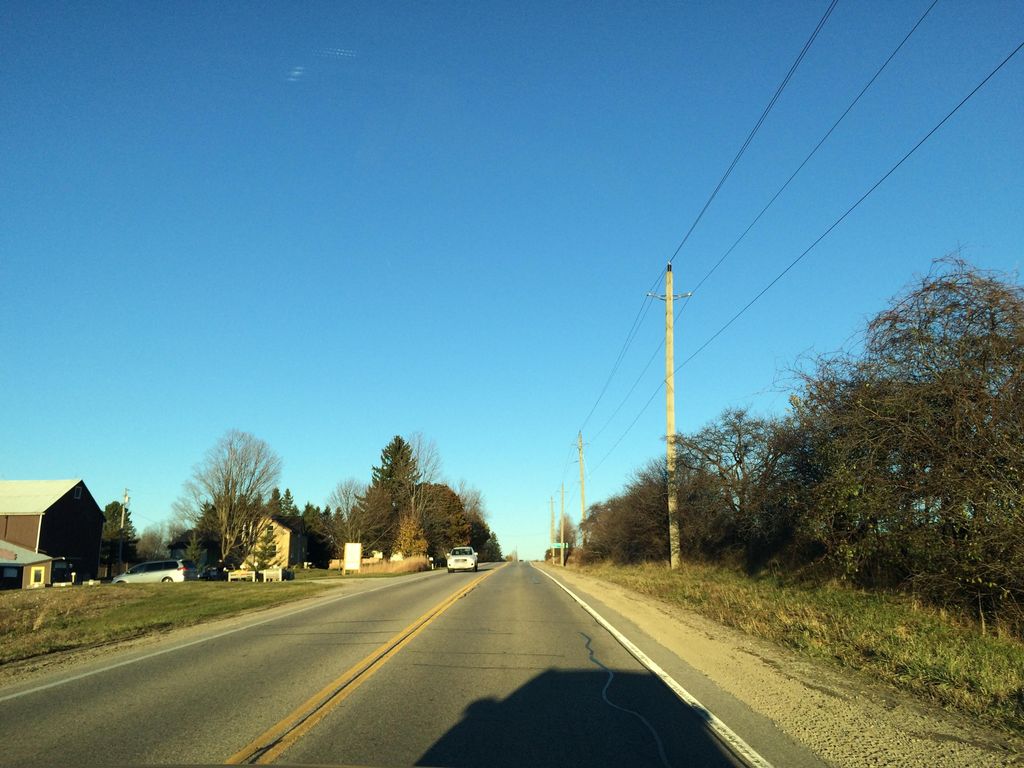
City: kitchener-waterloo